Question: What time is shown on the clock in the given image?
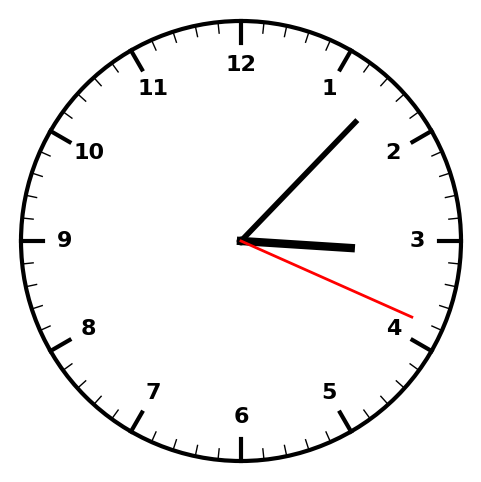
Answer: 03:07:19